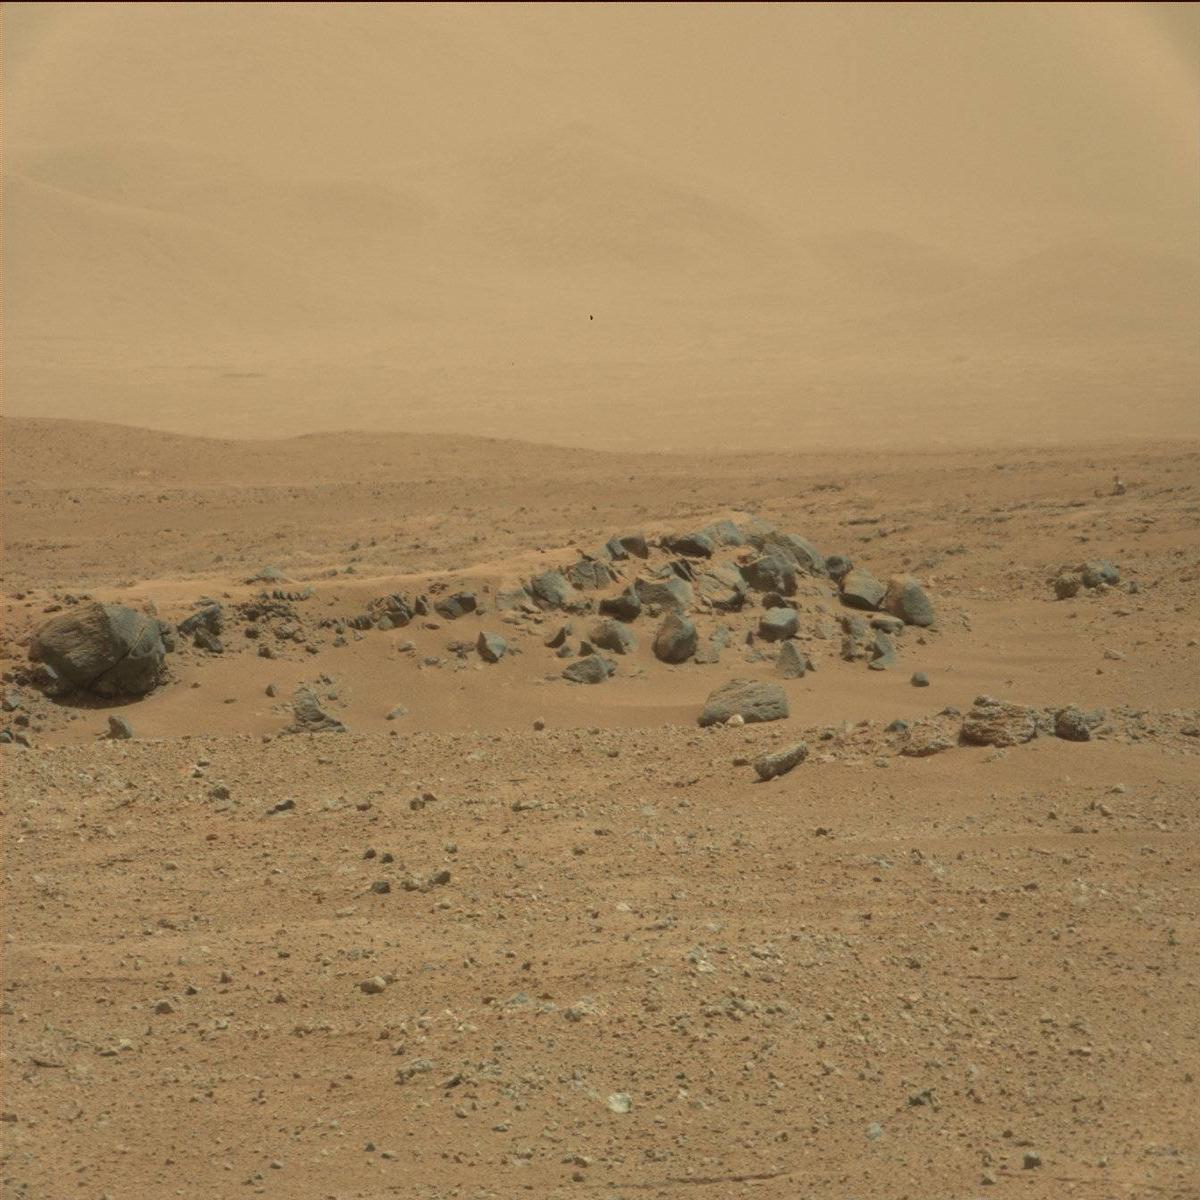
Terrain classes present: Bedrock, Ridge, Rock, Sand / Soil, Sky